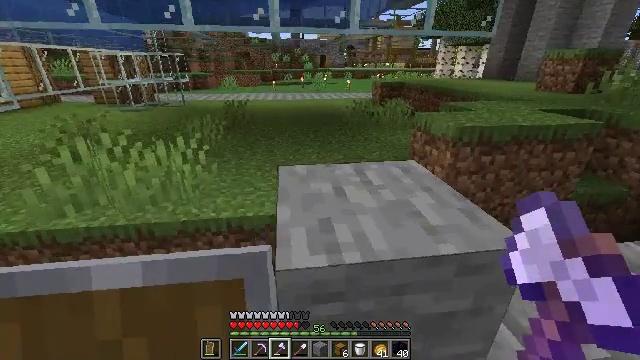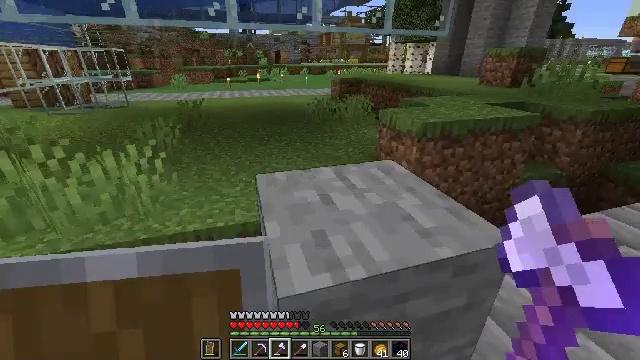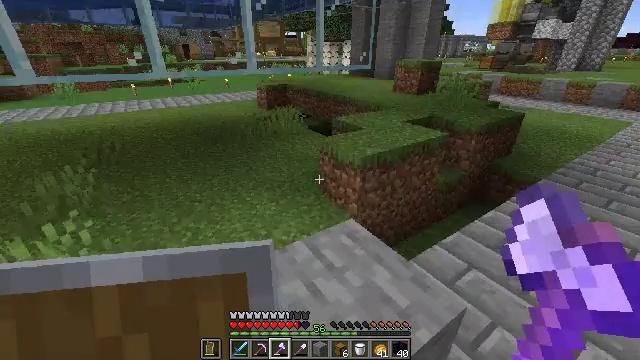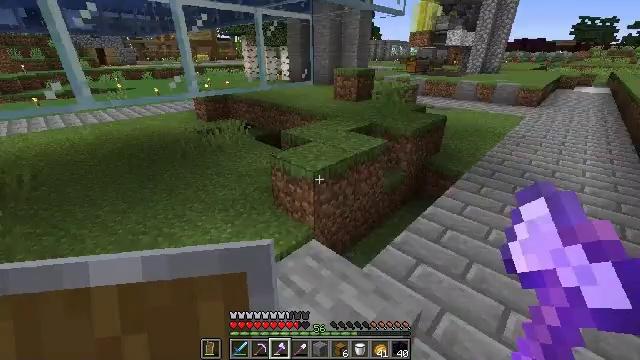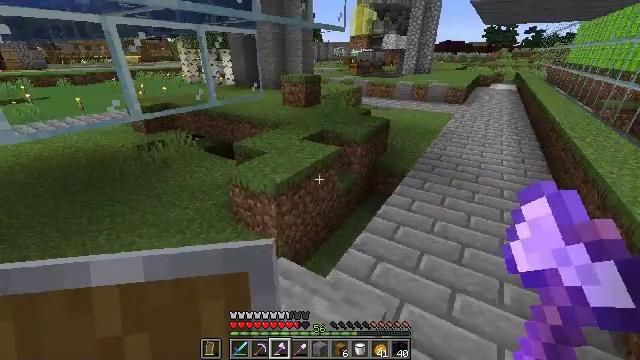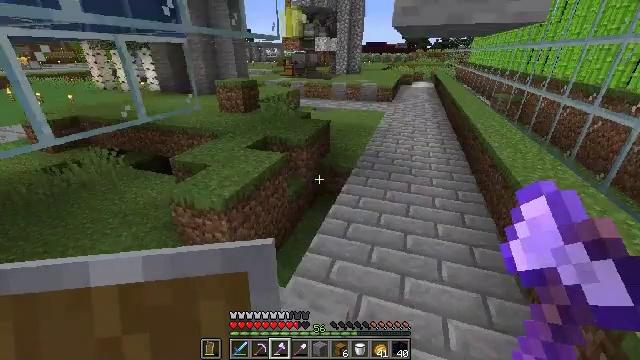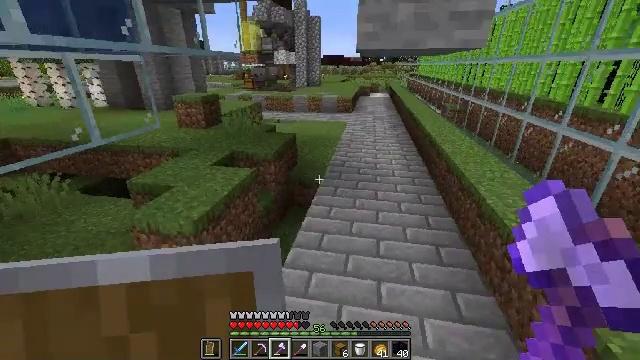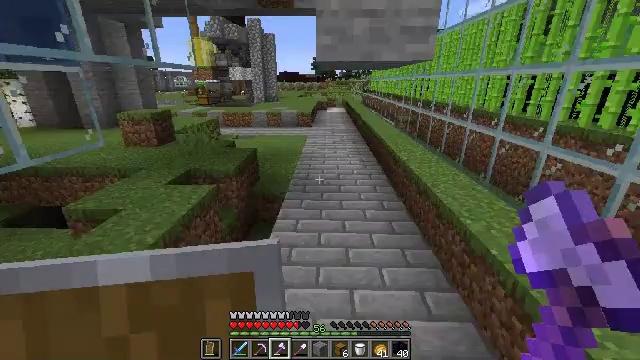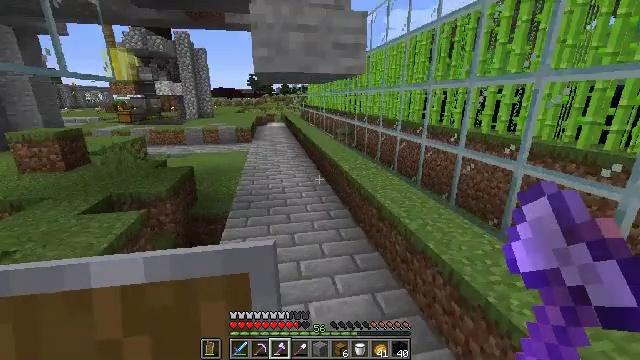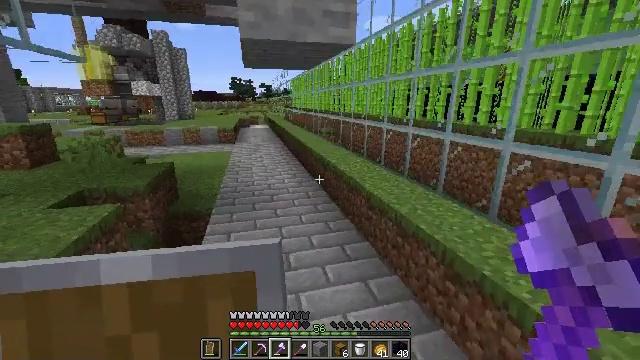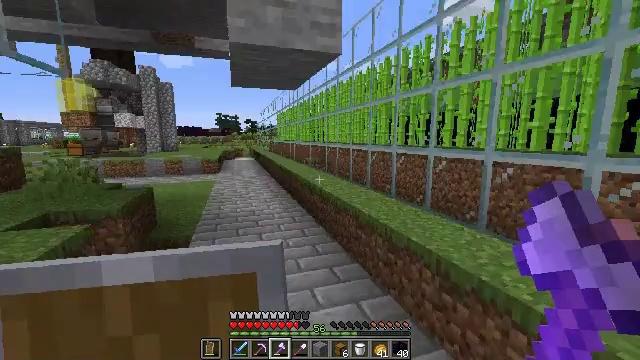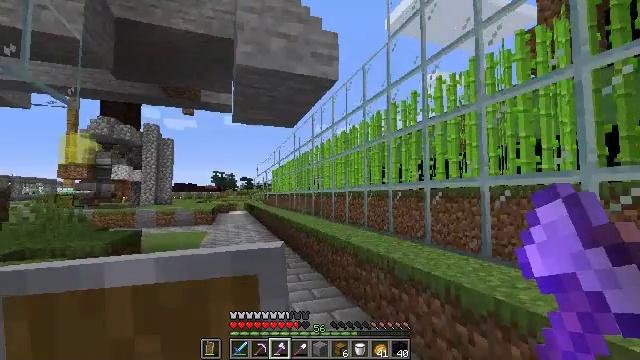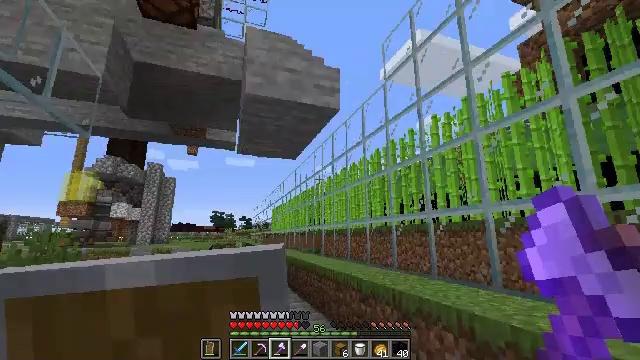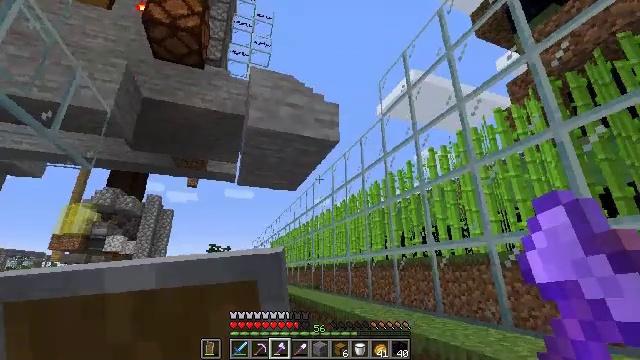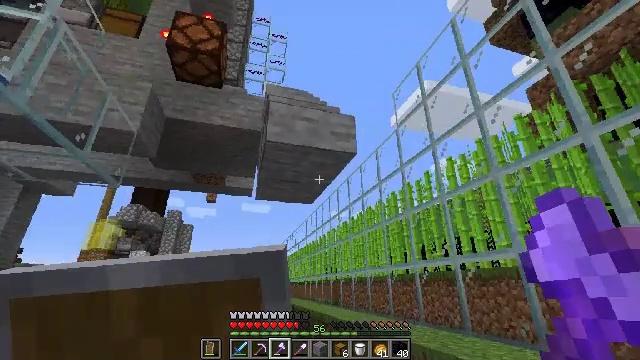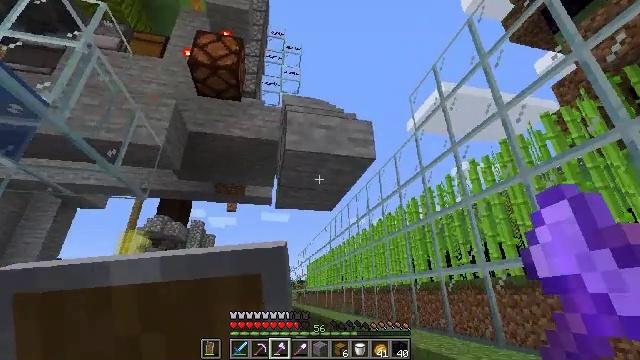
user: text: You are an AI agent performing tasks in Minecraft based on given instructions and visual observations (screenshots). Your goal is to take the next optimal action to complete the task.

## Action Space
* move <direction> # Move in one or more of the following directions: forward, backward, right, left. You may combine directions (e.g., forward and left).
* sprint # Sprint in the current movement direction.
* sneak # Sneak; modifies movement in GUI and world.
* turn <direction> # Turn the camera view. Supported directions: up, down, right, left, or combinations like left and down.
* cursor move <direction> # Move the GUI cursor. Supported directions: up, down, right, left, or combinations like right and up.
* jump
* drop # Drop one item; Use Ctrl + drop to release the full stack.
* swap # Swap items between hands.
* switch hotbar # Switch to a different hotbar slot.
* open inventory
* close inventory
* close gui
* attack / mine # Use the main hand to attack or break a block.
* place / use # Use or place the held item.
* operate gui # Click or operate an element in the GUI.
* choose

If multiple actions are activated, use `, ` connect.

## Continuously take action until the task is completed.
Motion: motion action
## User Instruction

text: Gather some stone stairs.
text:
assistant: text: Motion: move forward and move left, turn right, jump
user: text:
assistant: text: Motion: move forward and move left, turn right and down, jump
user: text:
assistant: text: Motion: move forward and move left, turn right, jump
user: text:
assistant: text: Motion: move forward and move left, turn right
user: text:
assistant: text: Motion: move forward and move left, turn right
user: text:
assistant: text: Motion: move forward, turn right and up
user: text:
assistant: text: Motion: move forward, turn right and up
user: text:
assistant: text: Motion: move forward, turn right and up
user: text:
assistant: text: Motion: turn right
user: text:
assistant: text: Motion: turn right and up
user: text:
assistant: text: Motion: turn right and up
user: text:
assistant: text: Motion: turn up
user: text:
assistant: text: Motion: turn up
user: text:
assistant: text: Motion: turn left and up
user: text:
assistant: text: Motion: turn left and up
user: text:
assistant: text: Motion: turn left and up
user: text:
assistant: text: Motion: no_op
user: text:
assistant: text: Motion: no_op
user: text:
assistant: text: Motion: no_op
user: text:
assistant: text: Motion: turn left, jump
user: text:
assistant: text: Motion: move forward and move left, jump
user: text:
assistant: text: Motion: move forward and move left, jump
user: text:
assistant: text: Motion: move forward and move left, jump
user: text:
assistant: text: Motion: move forward, turn right, jump
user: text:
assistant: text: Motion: move forward
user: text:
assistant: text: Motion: no_op
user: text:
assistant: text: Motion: no_op
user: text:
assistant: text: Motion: no_op
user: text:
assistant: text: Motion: no_op
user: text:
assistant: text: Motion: no_op